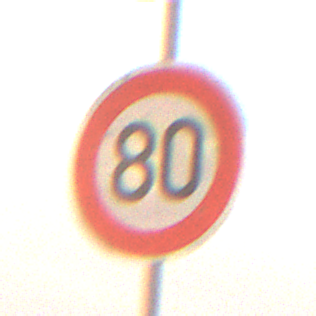
Verkehrszeichen: Geschwindigkeit80
Umgebung: Outdoor, Nature
Tageszeit: SunriseSunset
Wetter: PartlyCloudy
Licht: Natural
Jahreszeit: NotSpecified
Kontrast: LowContrast